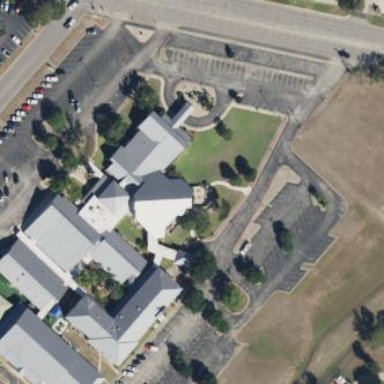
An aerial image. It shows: Building serving as place of worship.